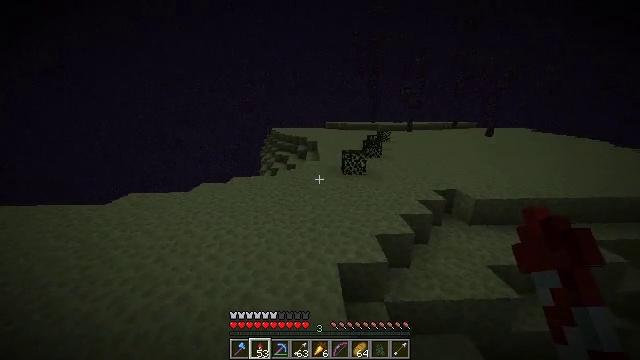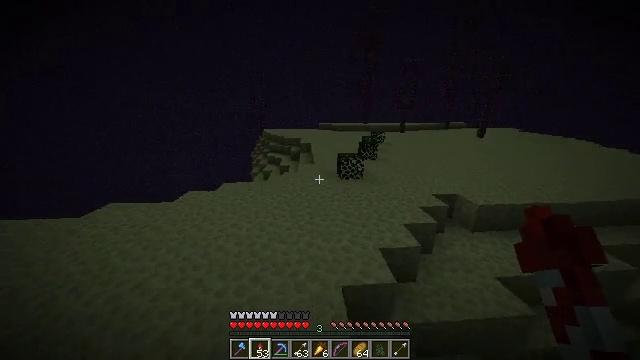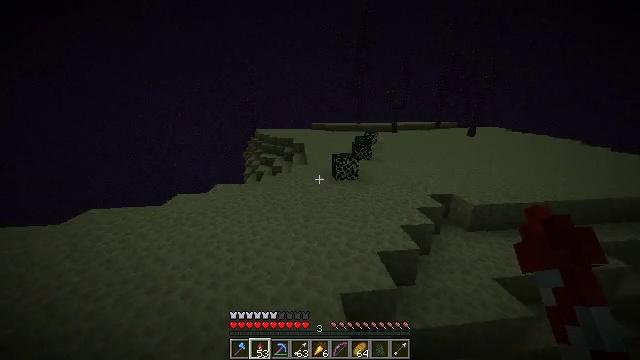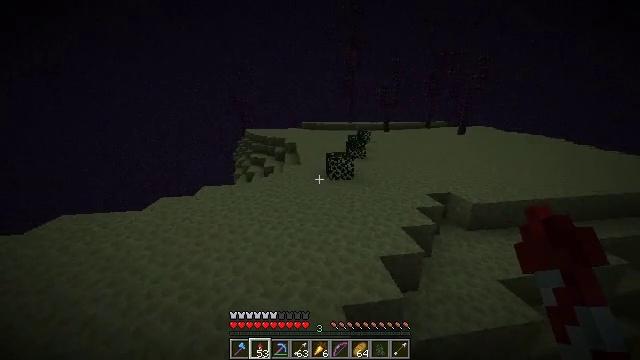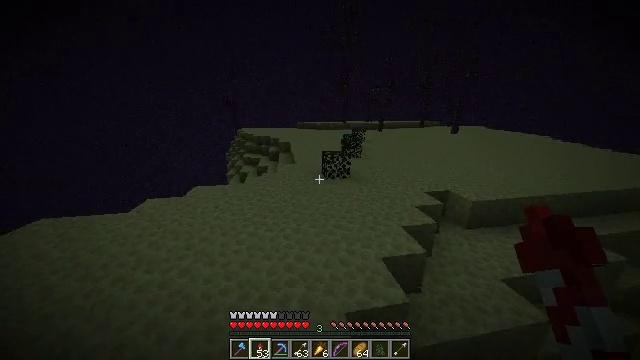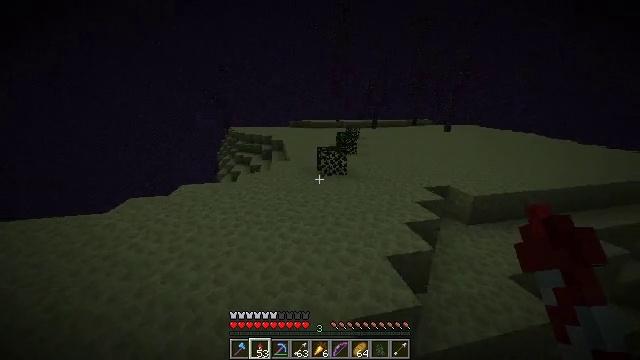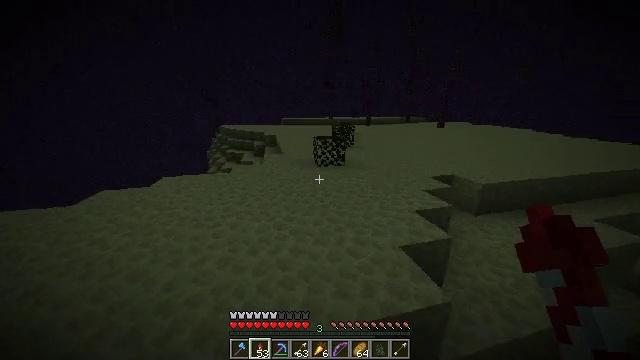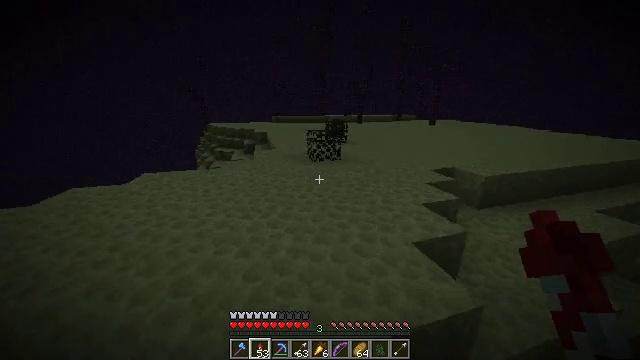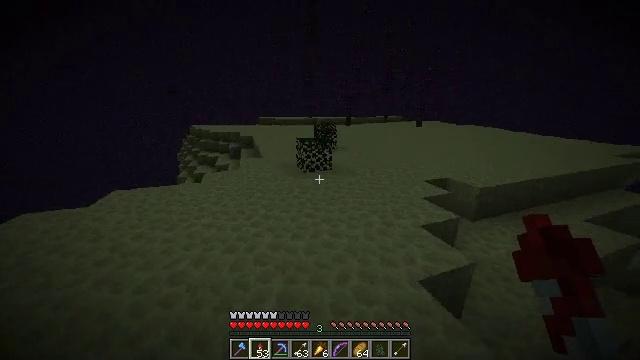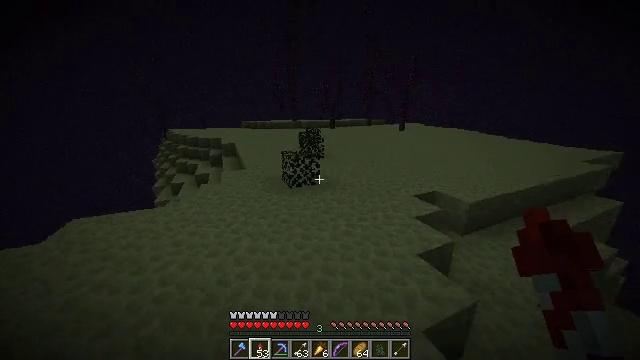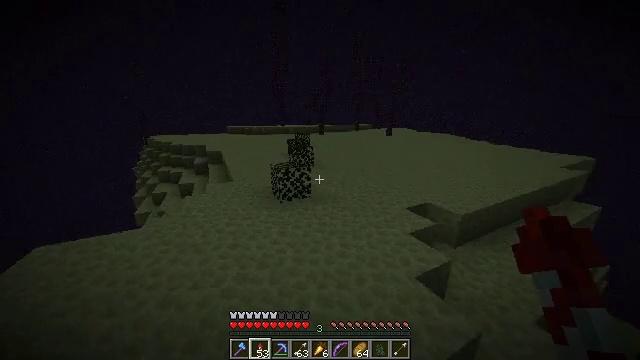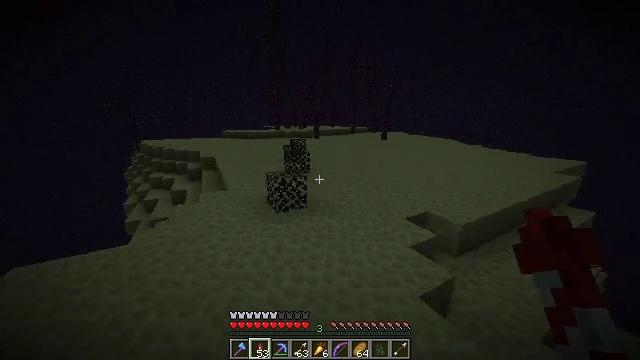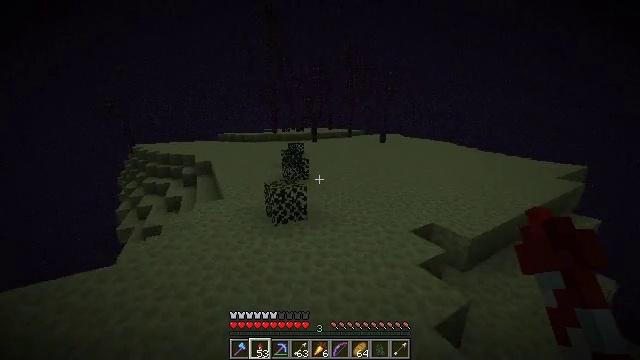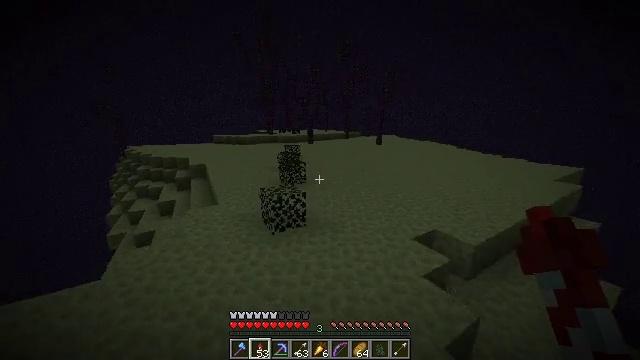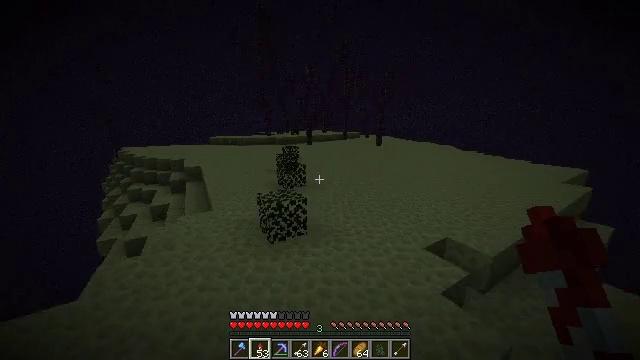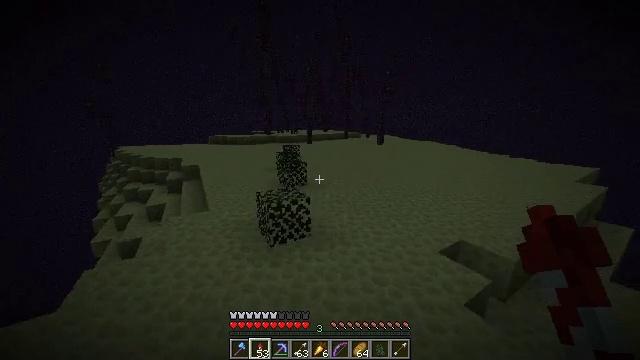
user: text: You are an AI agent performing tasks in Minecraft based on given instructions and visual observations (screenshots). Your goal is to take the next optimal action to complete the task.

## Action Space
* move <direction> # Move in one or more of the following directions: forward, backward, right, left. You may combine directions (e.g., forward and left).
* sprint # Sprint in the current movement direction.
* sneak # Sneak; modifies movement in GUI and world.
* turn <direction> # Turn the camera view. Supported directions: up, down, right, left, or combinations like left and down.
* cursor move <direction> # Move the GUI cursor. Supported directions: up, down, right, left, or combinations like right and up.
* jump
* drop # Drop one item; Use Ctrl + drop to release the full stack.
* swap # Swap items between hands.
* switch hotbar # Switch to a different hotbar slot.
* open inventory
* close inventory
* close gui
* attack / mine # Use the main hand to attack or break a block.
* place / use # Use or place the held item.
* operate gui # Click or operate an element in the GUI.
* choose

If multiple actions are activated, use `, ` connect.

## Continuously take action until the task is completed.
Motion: motion action
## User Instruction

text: Remove a firework rocket from the inventory.
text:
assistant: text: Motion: move forward, sprint, turn right, jump
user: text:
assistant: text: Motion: move forward, sprint, turn right, jump
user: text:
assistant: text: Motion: move forward, sprint, turn right, jump
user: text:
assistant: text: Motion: move forward, sprint, turn right, jump
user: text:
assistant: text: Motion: move forward, sprint, turn right, jump
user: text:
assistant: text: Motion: move forward, sprint, turn right, jump
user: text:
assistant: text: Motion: move forward, sprint, turn right, jump
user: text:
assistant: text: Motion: move forward, sprint, turn right, jump
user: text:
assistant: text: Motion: move forward, sprint, turn right, jump
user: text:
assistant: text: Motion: move forward, sprint, turn right, jump
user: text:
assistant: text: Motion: move forward, sprint, turn right, jump
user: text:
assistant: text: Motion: move forward, sprint, jump
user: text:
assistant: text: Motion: move forward, sprint, turn right, jump
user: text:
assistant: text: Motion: move forward, sprint, jump
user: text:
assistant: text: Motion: move forward, sprint
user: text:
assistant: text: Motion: move forward, sprint
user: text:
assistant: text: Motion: move forward, sprint
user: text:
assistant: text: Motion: move forward, sprint
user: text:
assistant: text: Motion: move forward, sprint
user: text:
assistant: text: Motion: move forward, sprint, turn up
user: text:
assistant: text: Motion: move forward, sprint, turn right and up, jump
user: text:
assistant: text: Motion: move forward, sprint, turn right and up, jump
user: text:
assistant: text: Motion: move forward, sprint, turn right and up, jump
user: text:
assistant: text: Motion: move forward, sprint, turn right and up, jump
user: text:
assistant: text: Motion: move forward, sprint, jump
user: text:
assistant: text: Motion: move forward, sprint, turn right and up
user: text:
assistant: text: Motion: move forward, sprint, turn right and up, jump
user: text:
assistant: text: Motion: move forward, sprint, turn right and up, jump
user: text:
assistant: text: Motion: move forward, sprint, jump
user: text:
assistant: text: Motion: move forward, sprint, turn up, jump